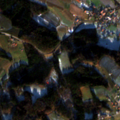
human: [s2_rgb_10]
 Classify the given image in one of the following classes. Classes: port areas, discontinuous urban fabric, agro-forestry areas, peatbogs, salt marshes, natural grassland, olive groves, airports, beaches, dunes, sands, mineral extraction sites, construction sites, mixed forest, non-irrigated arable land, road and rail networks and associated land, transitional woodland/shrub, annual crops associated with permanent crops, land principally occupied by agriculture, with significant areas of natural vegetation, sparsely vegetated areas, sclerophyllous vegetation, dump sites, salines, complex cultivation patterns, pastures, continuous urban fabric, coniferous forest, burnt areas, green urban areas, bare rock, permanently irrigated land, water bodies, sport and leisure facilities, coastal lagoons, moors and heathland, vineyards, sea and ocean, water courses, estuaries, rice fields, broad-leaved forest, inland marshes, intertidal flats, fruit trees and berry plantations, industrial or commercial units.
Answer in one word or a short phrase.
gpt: non-irrigated arable land, complex cultivation patterns, mixed forest